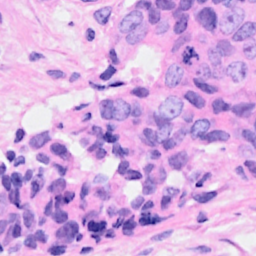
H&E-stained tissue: Breast